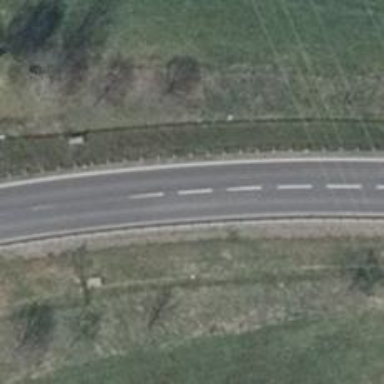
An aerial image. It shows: Secondary road with asphalt surface.